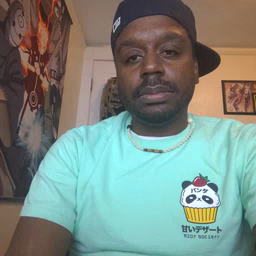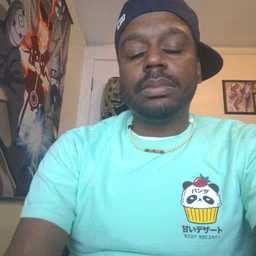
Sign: giraffe